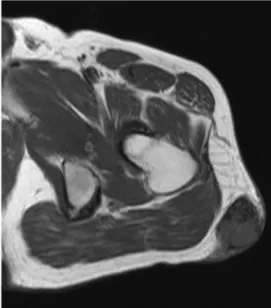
Axial magnetic resonance images of ossifying fibromyxoid tumor in the left proximal thigh. (A) The T1-weighted sequence shows that the mass has low to intermediate signal intensity.
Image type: radiology (mri)